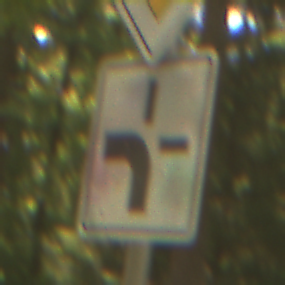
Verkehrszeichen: VerlaufVorfahrtsstrasse1
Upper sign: Vorfahrtsstrasse
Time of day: Midday
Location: Outdoor (Nature)
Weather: PartlyCloudy
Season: NotSpecified
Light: Natural